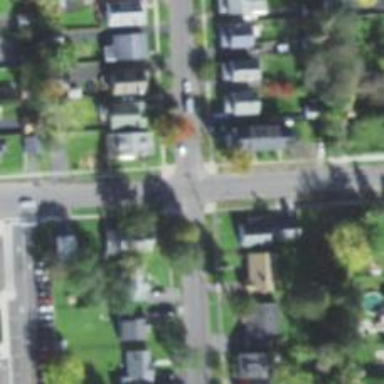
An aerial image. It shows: Unclassified road surrounded by residential buildings.